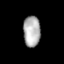
Tissue: prostate
Cell type: T cells
Senescence score: 0.8412
Nuclear area (px): 520
Mean DAPI intensity: 174.058